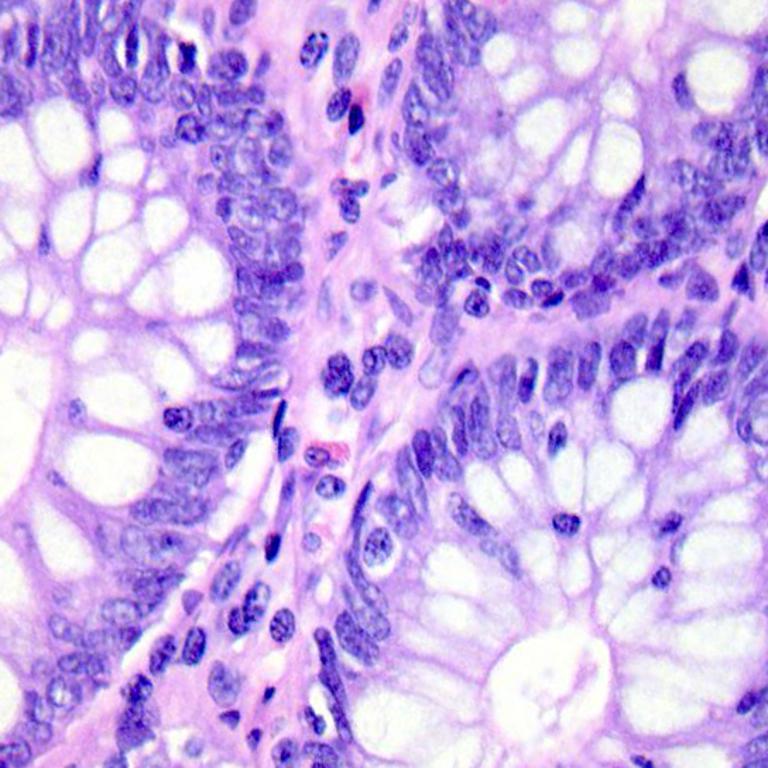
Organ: colon
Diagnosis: benign